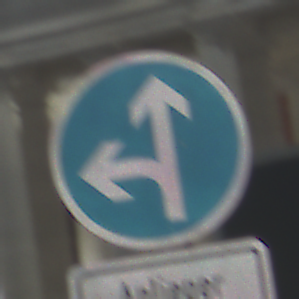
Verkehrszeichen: VorgeschriebeneFahrtrichtungGeradeausOderLinks
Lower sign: PersonengruppenFrei2
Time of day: Night
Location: Outdoor (Urban)
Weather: PartlyCloudy
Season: NotSpecified
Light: Artificial